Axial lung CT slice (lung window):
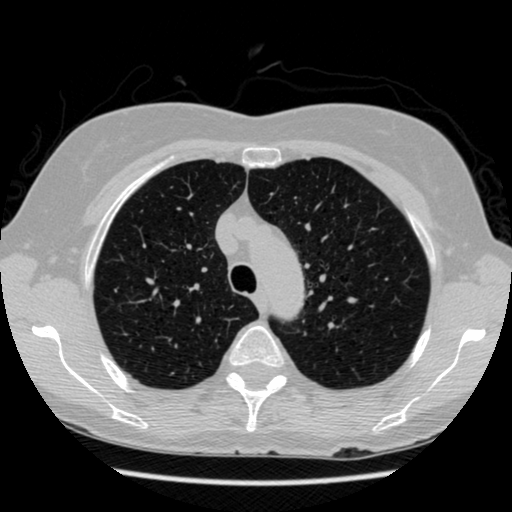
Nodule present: no